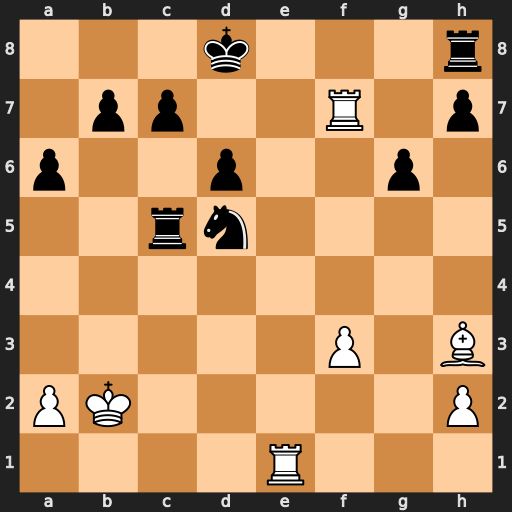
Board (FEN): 3k3r/1pp2R1p/p2p2p1/2rn4/8/5P1B/PK5P/4R3
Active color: w
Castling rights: -
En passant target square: -
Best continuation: Rd7+ Kc8 Rxh7+ Kb8 Rxh8+